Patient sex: M
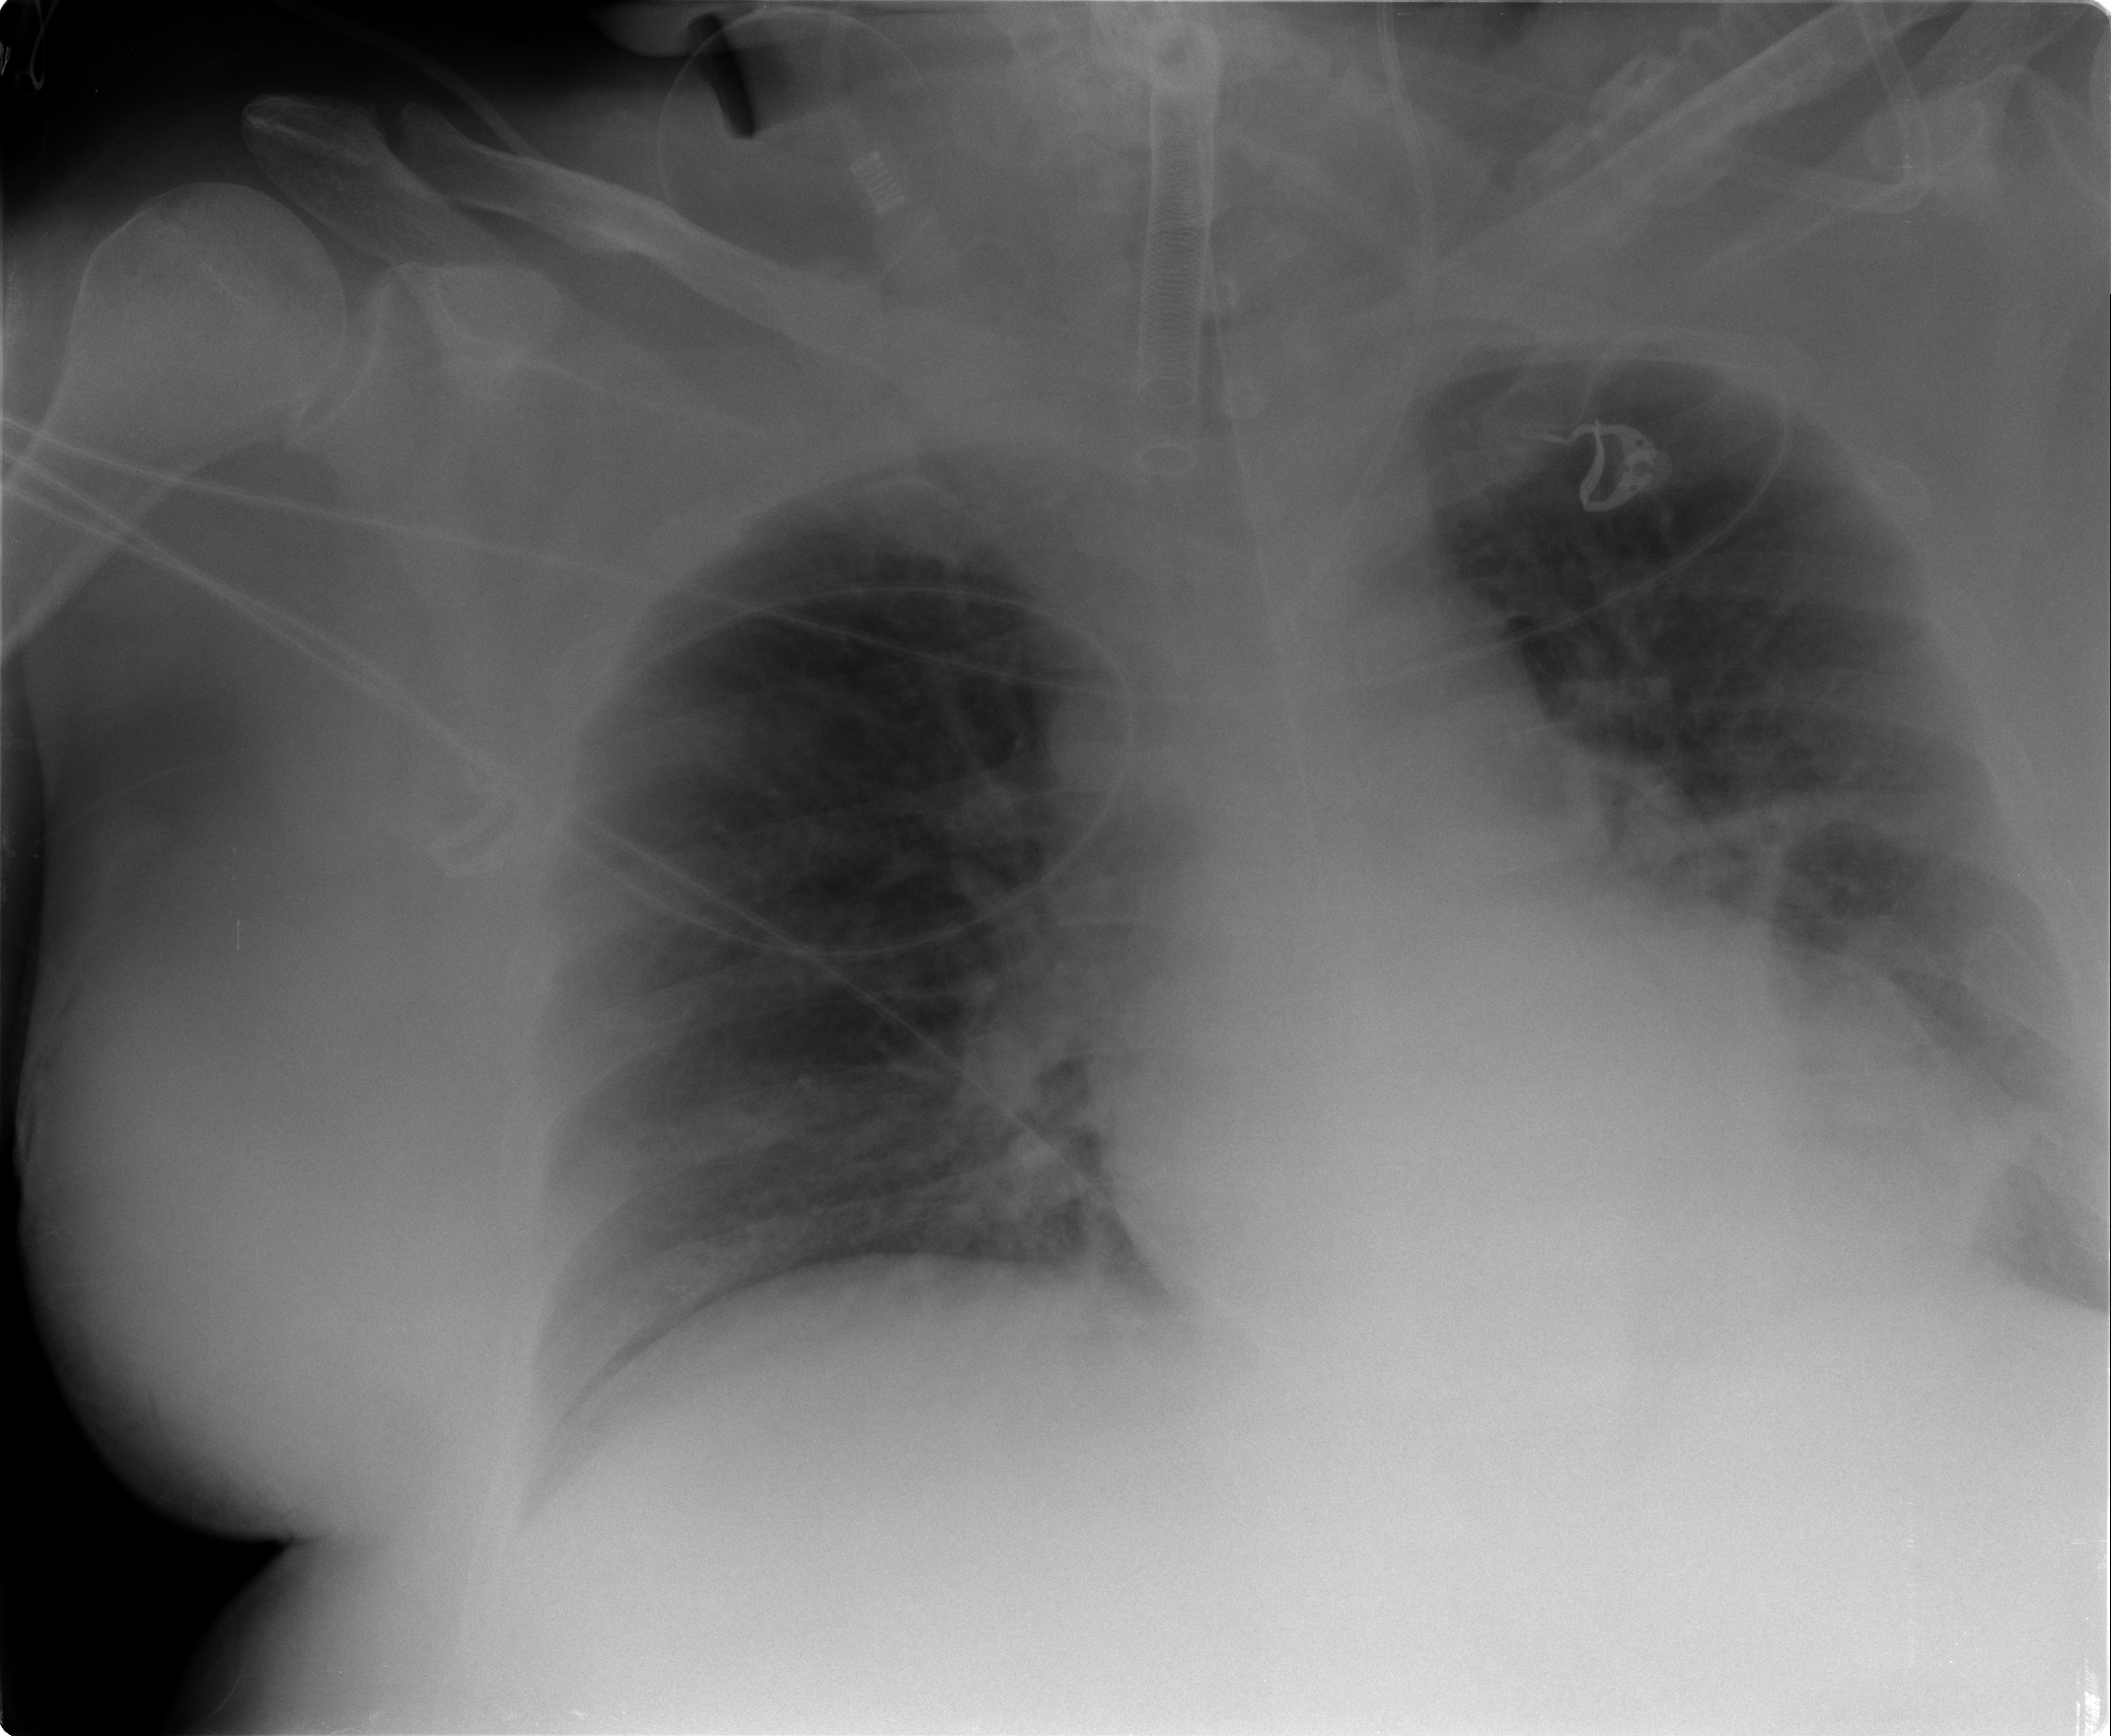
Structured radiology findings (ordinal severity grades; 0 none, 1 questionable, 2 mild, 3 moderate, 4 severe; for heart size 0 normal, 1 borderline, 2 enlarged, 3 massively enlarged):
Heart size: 2
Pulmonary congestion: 2
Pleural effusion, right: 1
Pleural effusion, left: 1
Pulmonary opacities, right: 0
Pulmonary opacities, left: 0
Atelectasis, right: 0
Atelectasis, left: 2